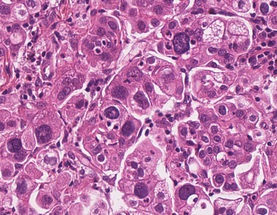
Tumor epithelial tissue: yes
Tumor-associated stroma tissue: no
Normal tissue: no